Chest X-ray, PA view. Patient: 56 years old, sex M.
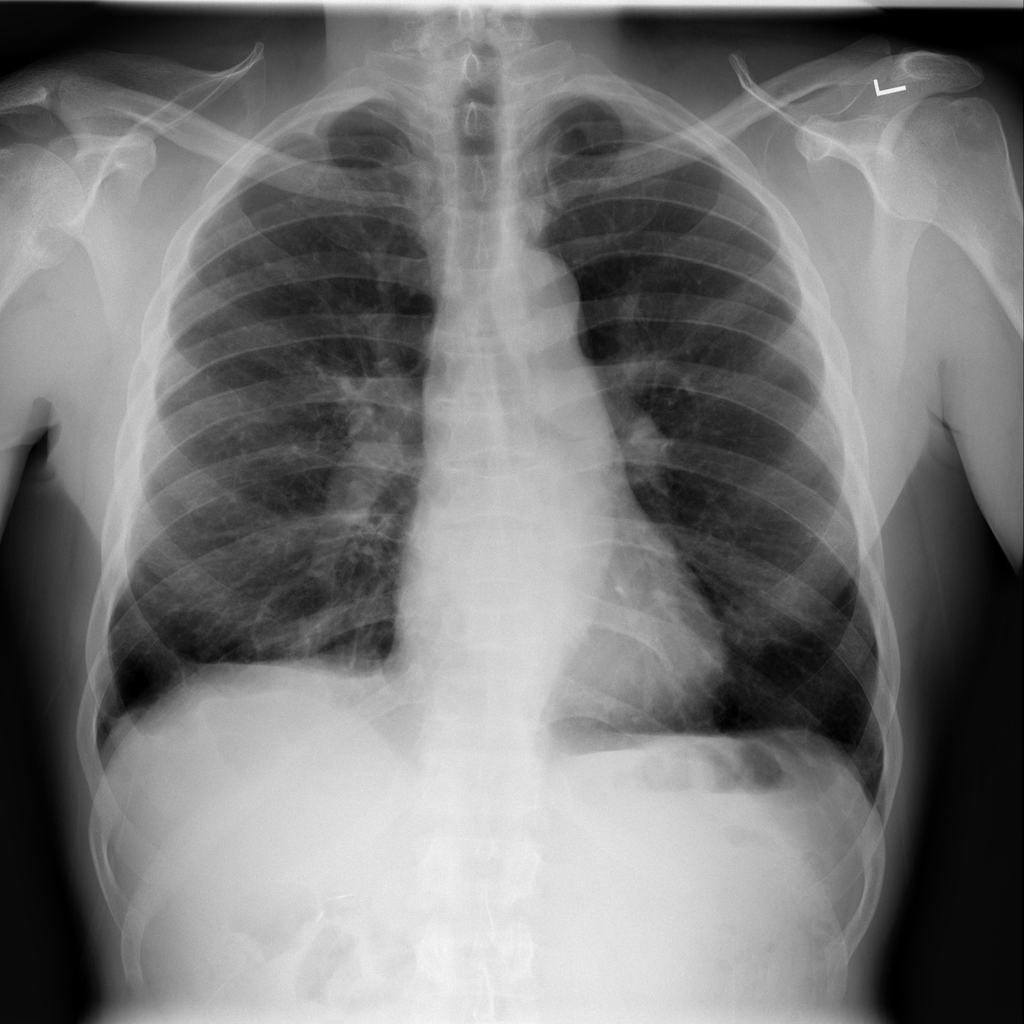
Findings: No Finding